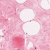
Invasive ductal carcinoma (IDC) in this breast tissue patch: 0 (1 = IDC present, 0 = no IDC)